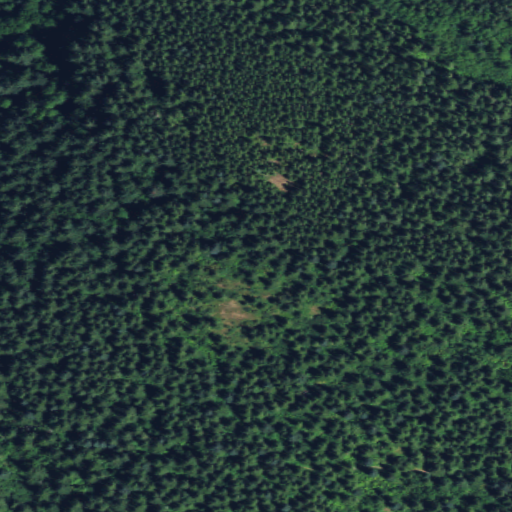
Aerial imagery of mountain in Washington named Kloochman Butte containing only evergreen forest